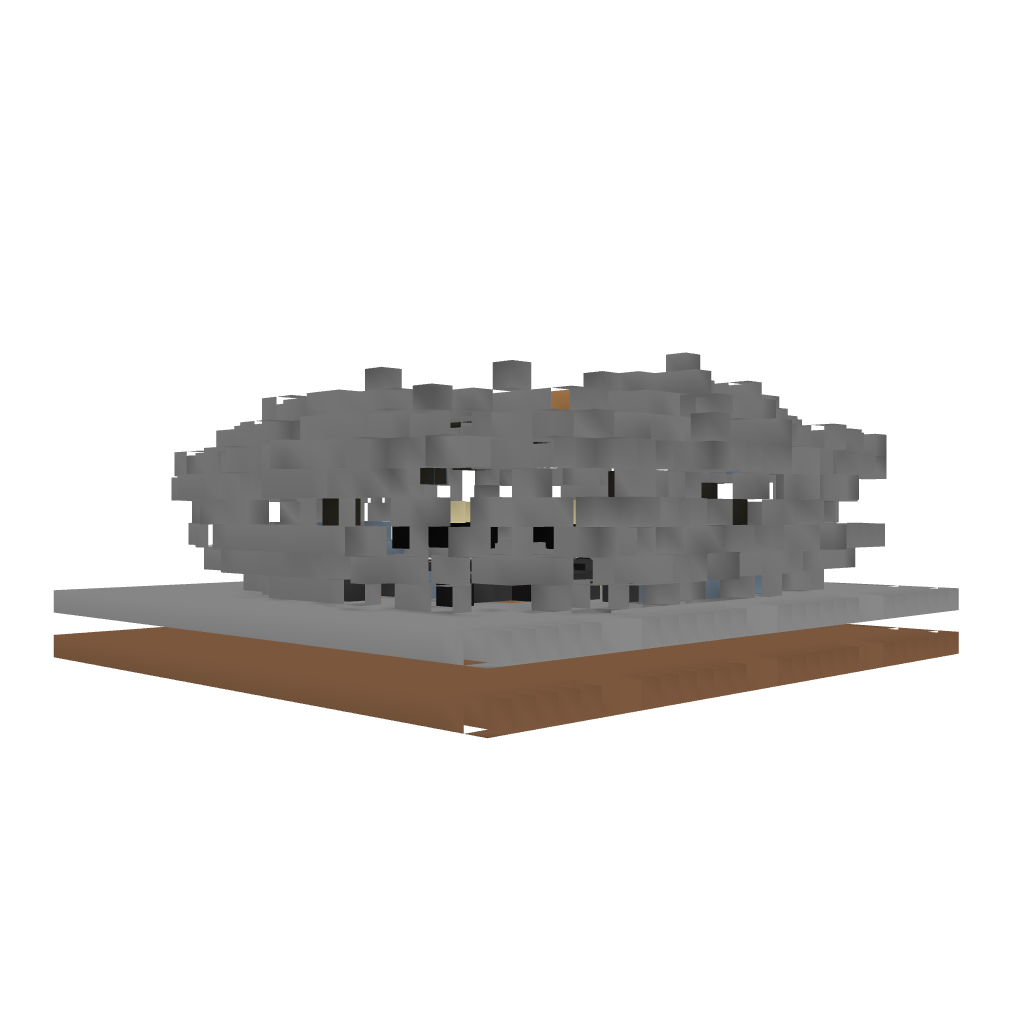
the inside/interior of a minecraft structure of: A Nice Spawn :)